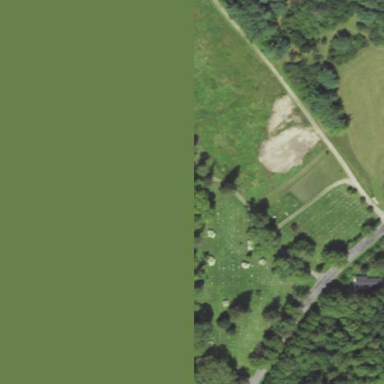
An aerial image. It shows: Cemetery.